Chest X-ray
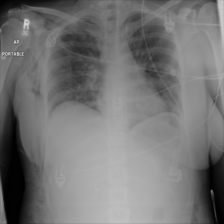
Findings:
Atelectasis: negative
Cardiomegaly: negative
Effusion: negative
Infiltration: negative
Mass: negative
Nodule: negative
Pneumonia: negative
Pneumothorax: negative
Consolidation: negative
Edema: negative
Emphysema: positive
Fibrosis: negative
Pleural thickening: negative
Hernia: negative